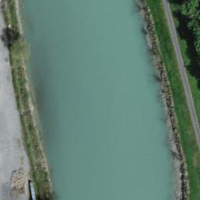
EUNIS habitat code: 15
Species observed at this site:
Medicago sativa